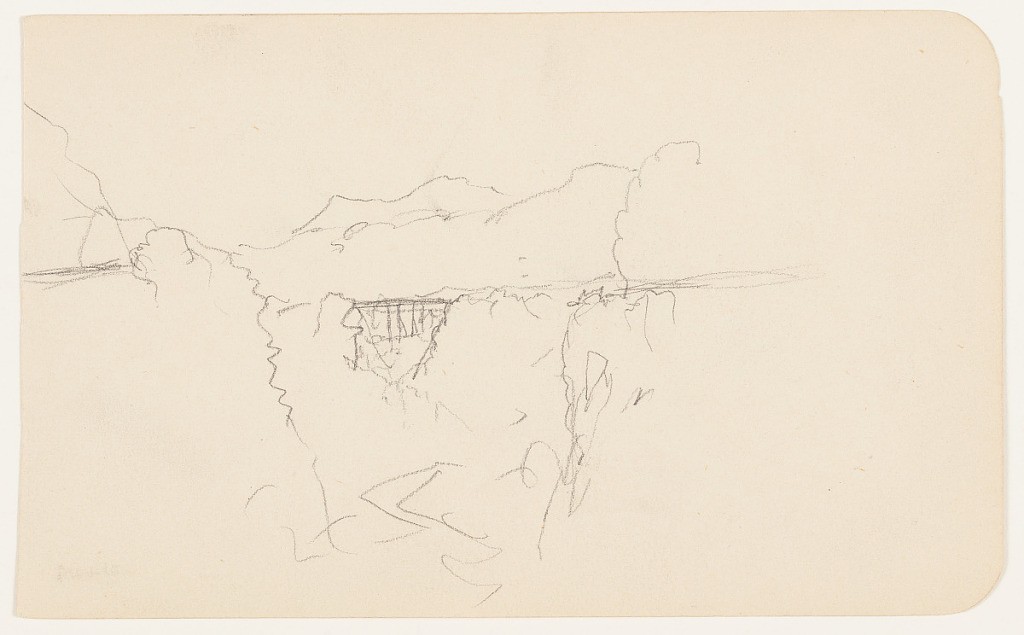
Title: Railroad in the Mountains, Mexico
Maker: Frederic Edwin Church, American, 1826–1900
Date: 1890–93
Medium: Graphite on off-white wove paper; verso: graphite
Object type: Drawing
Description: Landscape sketch showing a view of a railroad with a bridge through rugged mountains in Mexico. The railway's path visibly carves its way into nearly vertical cliffs and mountainsides in the foreground at left and right. In the middle distance at center, an immense bridge spans a deep gorge between two rugged prominences. In the background, serrated mountain ranges overlap on another.

Verso: Landscape sketch showing a view of a rugged mountain landscape with a railroad tunnel in Mexico. In the middle distance, two sheer mountainsides descend and coverage at center. The slope at right hosts a railroad tunnel on its edge, visible center fight. In the background, a range of sharp mountains extends obliquely into the distance.